Question: I keep trying to launch my app and it keeps "terminating with uncaught exception of type NSException" and sending me from the simulator back to this xcode screen:
![enter image description here][1]
I see that the problem is in the first thread but i dont know where at in my code or event paths this corresponds to.
here are the other parts of the 1st thread that contains the error:

The debugger says this:
> 2013-11-21 18:59:23.330 Bluetooth_RSSI_test[24377:a0b] *** Terminating app due to uncaught exception 'NSUnknownKeyException', reason: '[ setValue:forUndefinedKey:]: this class is not key value coding-compliant for the key set1m.'
Here is my code for that includes set1m(Note that aValue is a property(nonatomic, strong) of type NSNumber and has been synthesized):
'''
in .h file
- (IBAction)set1m:(id)sender;
in .m file
- (IBAction)set1m:(id)sender
{
aValue = RSSIvalue;
self.RSSIat1m.text = [NSString stringWithFormat:@"%@", aValue];
}
'''
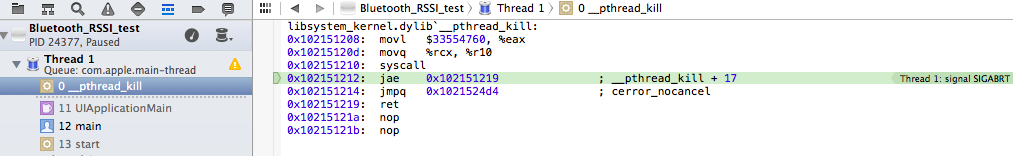
Answer: Check the outlet connected to IBAction.
PS: i can't comment thats why i put it as answer.